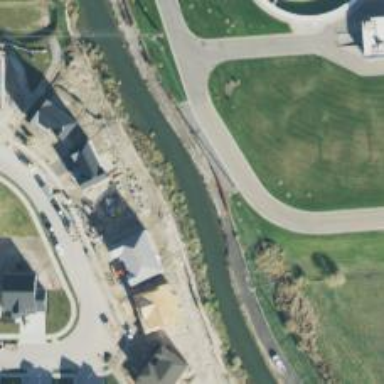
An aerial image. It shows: Canal.